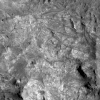
Atmospheric dust classification: not_dusty